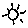
Label: sun